Question: I am showing images from iPhone gallery in my application, But the image is showing as reverse. User can not watching the image perfectly. So how to move image as straight so that user will see the image as normal image.
image is looking like-->
please help me.
Thank You.
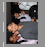
Answer: Change the image orientation value in your image
'''
UIImage *originalImage = image from iPhone gallery;
UIImage *imageToDisplay = [UIImage imageWithCGImage:[originalImage CGImage]
scale:1.0
orientation: UIImageOrientationRight];
'''
Change Orientation according to your need.